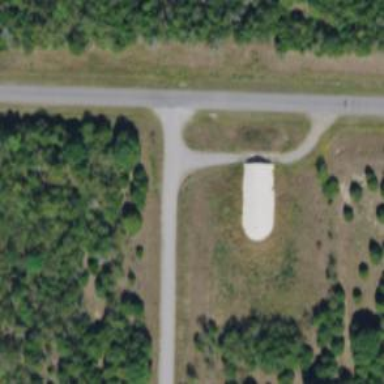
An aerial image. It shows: Military bunker for protection and defense.